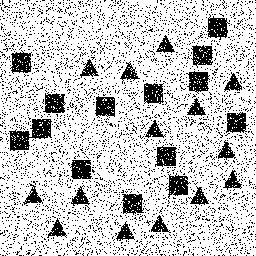
Squares: 14
Triangles: 14
Stars: 0
Total shapes: 28